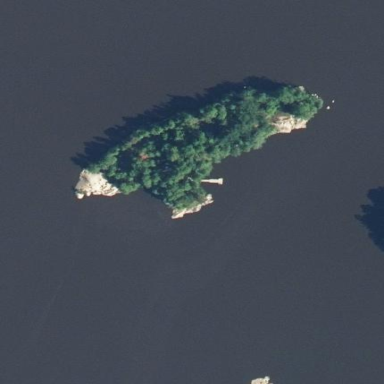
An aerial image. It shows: Island.